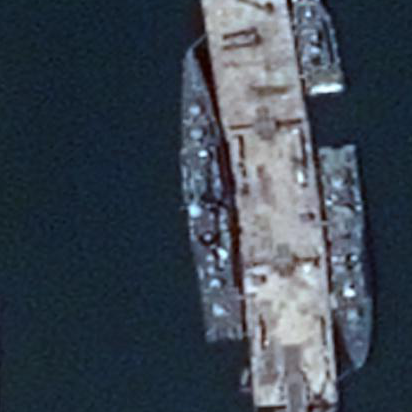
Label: cruiser